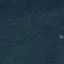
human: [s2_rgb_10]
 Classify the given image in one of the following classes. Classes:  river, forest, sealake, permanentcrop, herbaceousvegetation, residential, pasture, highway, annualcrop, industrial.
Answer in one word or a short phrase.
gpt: Forest